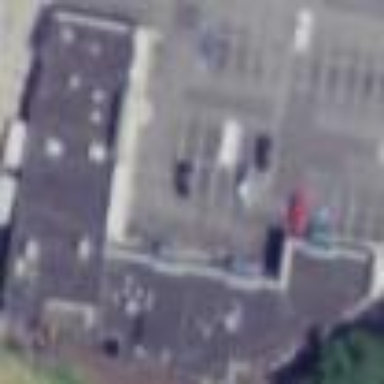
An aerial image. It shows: Retail building.